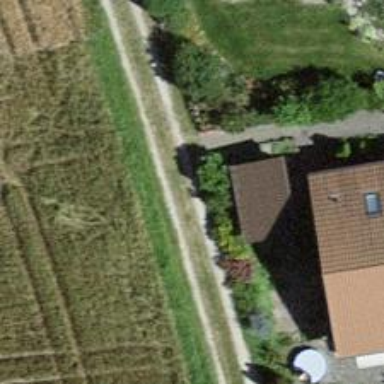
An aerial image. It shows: Grass track.